Aerial crown-view tile of a tropical tree (Barro Colorado Island, Panama), acquired 20240918:
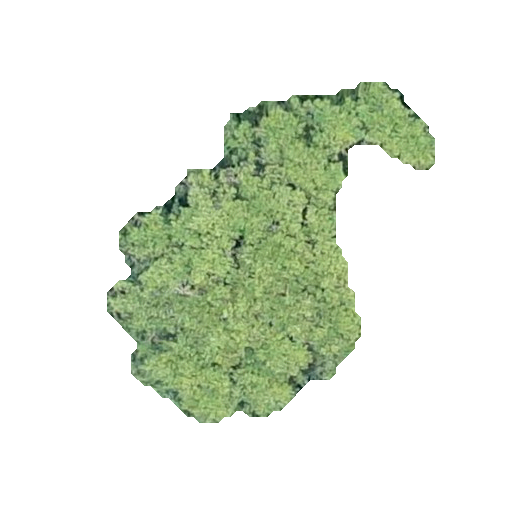
Species: Sloanea terniflora
GBIF accepted scientific name: Sloanea terniflora
Crown area: 96.918 m²